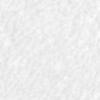
Label: no_change